Question: If I add arr(1)=HelloWorld, It Works!
but If I add arr(1)=Hello,world or Hello_World or Hello World
It Doesn't!
A snippet of my code is enclosed below:
'''
void CMFCApplicationFileDlg::OnClickBtnToData()
{
CString dataIn;
m_txtDataInput.GetWindowTextW(dataIn);
int dem = 0;
int check = 0;
CString mangMaHoa[] = { _T("A"), _T("B"), _T("C"), _T("D"), _T("E"), _T("F"), _T("G"), _T("H"), _T("I"), _T("J"), _T("K"), _T("L"), _T("M"), _T("O"), _T("P"), _T("Q"), _T("R"), _T("S"), _T("T"), _T("U"), _T("V"), _T("W"), _T("X"), _T("Y"), _T("Z") };
int num = arr[1].GetLength();
CString mahoa, chuoiSauMaHoa;
for (int i = 0; i < arr[1].GetLength(); i++)
{
mahoa = arr[1].Mid(i, 1);
dem = 0;
check = 0;
for (int j = 0; j < 26; j++)
{
if (mangMaHoa[j].CompareNoCase(mahoa) == 0)
{
check += 1;
if (j >= 23)
{
dem = j + 3;
dem = dem - 26;
}
else
{
dem = j + 3;
}
chuoiSauMaHoa += mangMaHoa[dem];
break;
}
else
{
continue;
}
}
if (check == 0)
{
chuoiSauMaHoa += mahoa;
}
}
m_txtDataOutput.SetWindowTextW(chuoiSauMaHoa);
}
if (check == 0)
{
chuoiSauMaHoa += mahoa;
}
'''
I wish to get all characters

Thanks in advance!
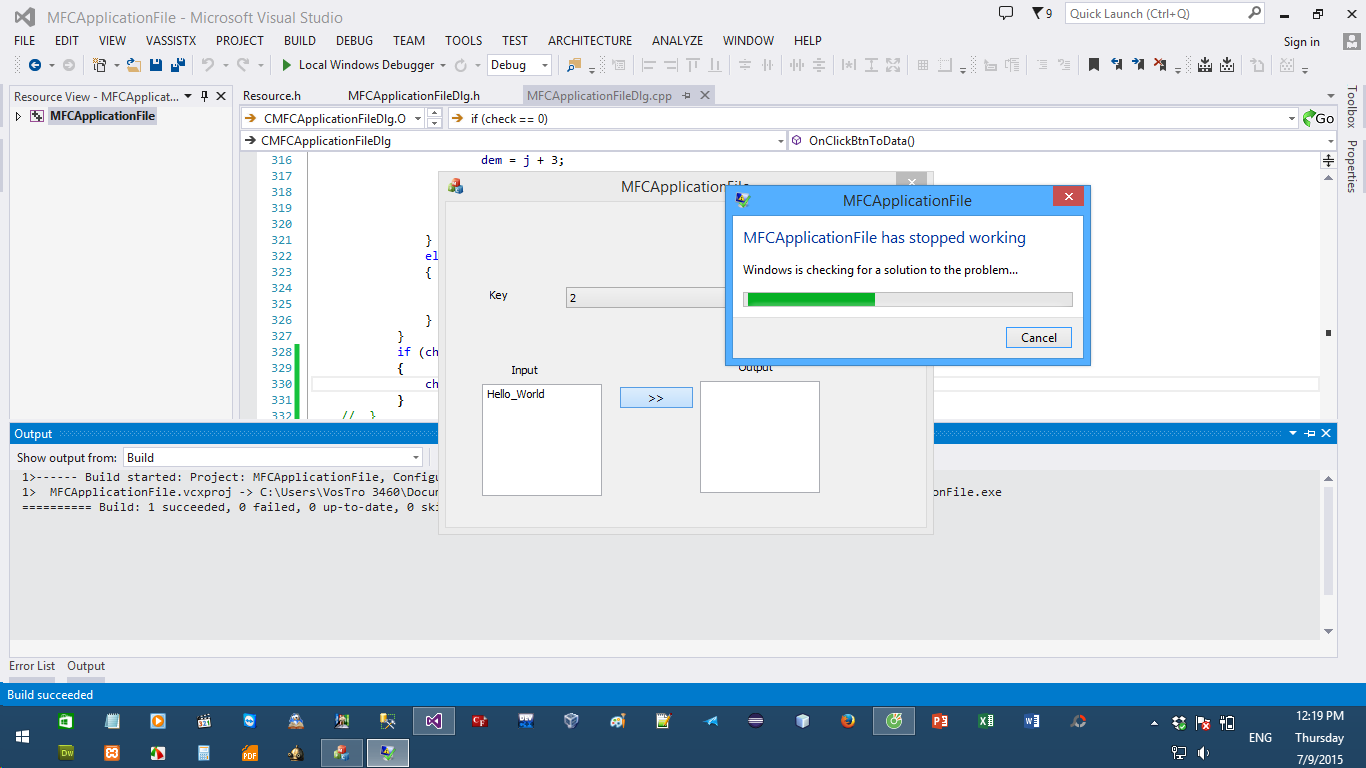
Answer: You're relying a lot on the magic number 26 which you presume to be the length of your array mangMaHoa.
However it's actually of length 25 (did you intend leaving out letter N?)
So out-of-bounds errors are going to happen especially when searching for your special characters ',', '_' and 'space'.
Instead of presuming what you think to be the size of the array you should be defensive and determine the actual size of the array
'''
size_t alphabet = sizeof(mangMaHoa) / sizeof(mangMaHoa[0]);
'''
and use the result instead.